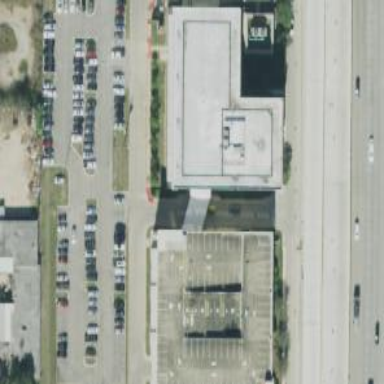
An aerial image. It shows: Multi-storey parking facility.